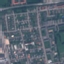
Land use / land cover class: Residential